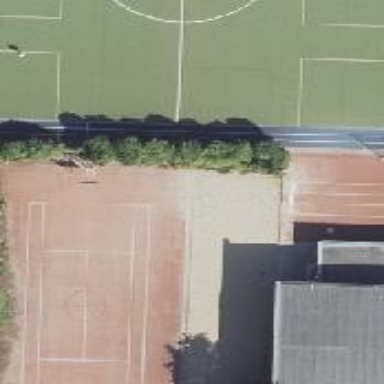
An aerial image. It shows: Multi-sport pitch with tartan surface.